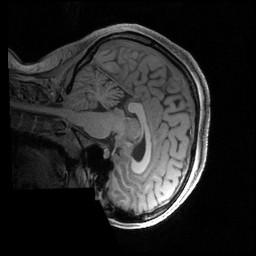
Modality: T1w
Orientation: sagittal
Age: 19
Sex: female
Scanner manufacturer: siemens
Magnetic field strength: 3 T
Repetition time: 2.4 s
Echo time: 0.00231 s